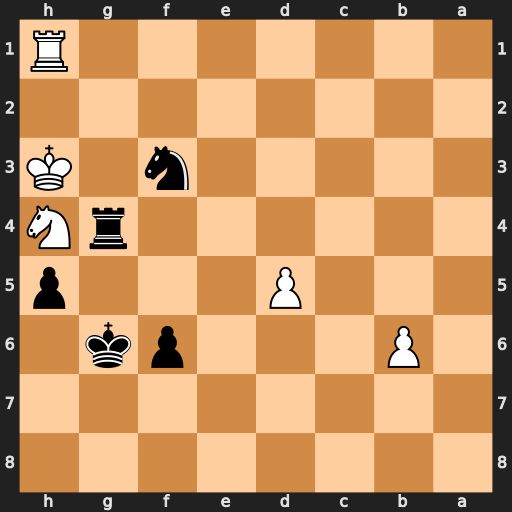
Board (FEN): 8/8/1P3pk1/3P3p/6rN/5n1K/8/7R
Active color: b
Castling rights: -
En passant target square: -
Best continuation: Rxh4+ Kg2 Rxh1 Kxh1 Ne5 b7 Nd7